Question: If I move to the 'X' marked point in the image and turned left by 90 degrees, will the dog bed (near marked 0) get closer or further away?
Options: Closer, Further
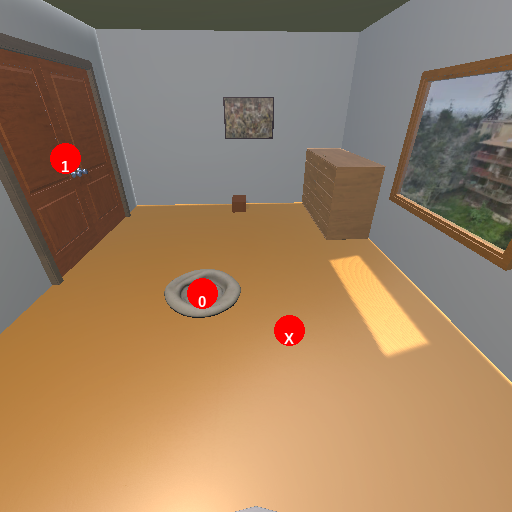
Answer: Closer